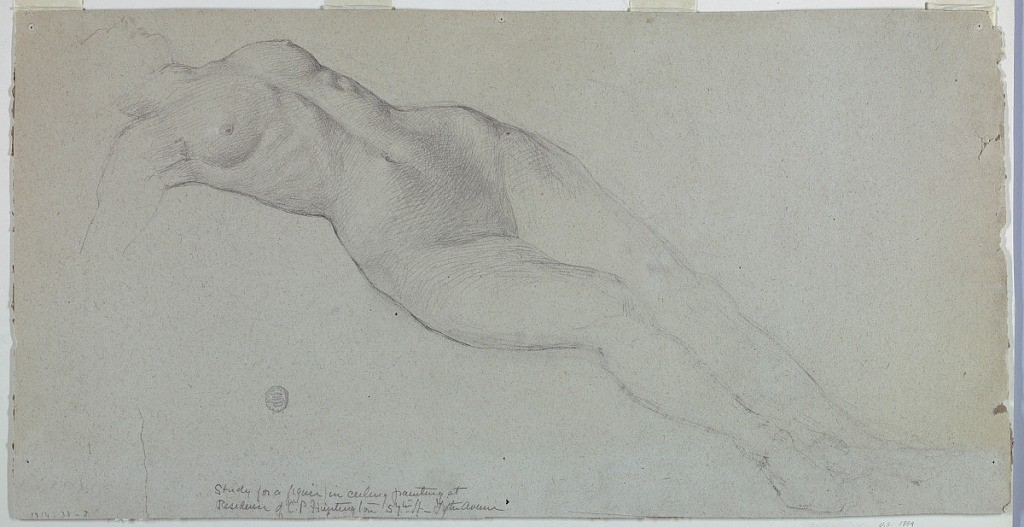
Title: Study for "Diana and Her Attendants among the Constellations"
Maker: Francis Augustus Lathrop, American, 1849–1909
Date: ca. 1894
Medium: Graphite on paper
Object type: Drawing
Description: Sketch of a female nude figure reclining.